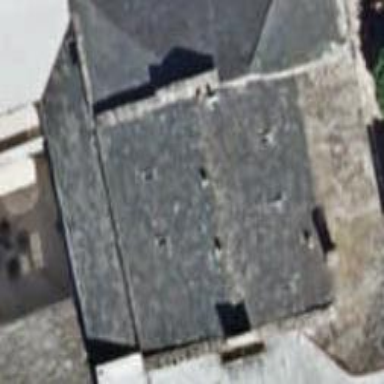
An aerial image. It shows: Parish church building.